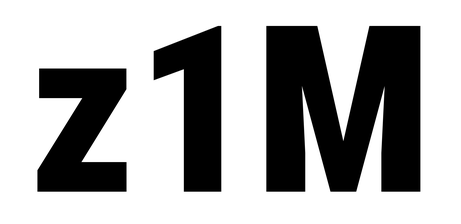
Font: Roboto_Condensed_Black